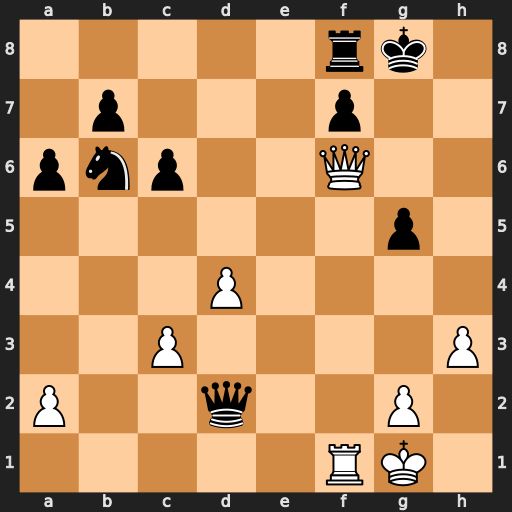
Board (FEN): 5rk1/1p3p2/pnp2Q2/6p1/3P4/2P4P/P2q2P1/5RK1
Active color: w
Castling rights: -
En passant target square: -
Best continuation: Rf5 Kh7 Rxg5 Qxg5 Qxg5